Aerial crown-view tile of a tropical tree (Barro Colorado Island, Panama), acquired 20241112:
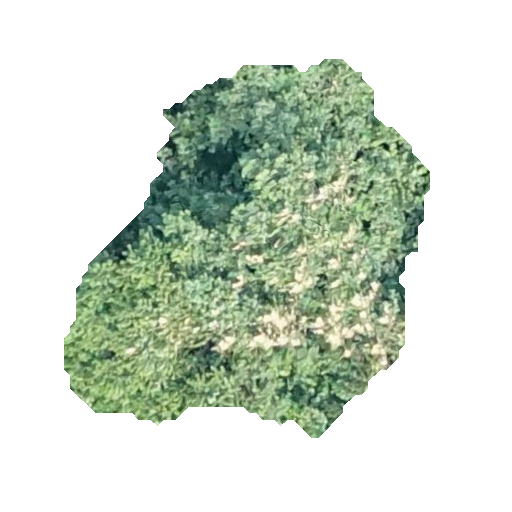
Species: Luehea seemannii
GBIF accepted scientific name: Luehea seemannii
Crown area: 148.328 m²